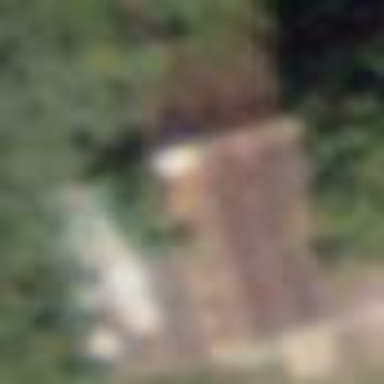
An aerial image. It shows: Rural barn.